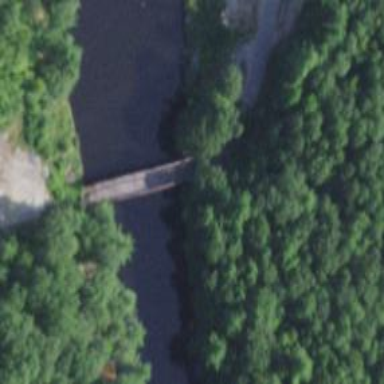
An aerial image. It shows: There is bridge in the image.